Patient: sex F, age 59
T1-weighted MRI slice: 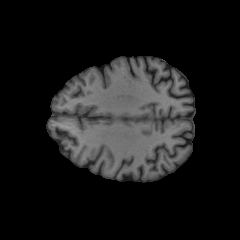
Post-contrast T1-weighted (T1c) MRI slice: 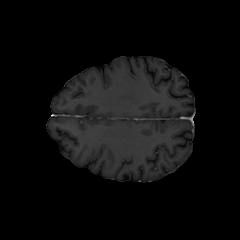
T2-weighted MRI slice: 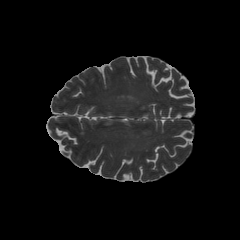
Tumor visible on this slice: no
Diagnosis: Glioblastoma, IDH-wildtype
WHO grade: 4